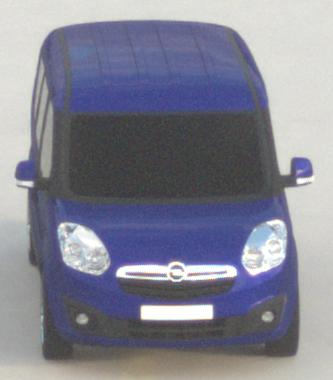
Make: Opel
Model: Combo Combi L1H1 1.4
Detailed model: Combo (D) Combi
Model produced from: 2012/01
Model produced until: 2013/11
Doors: 5
Color: blue
Road condition: dry road
Daytime: sunrise or sunset
Contrast: low contrast